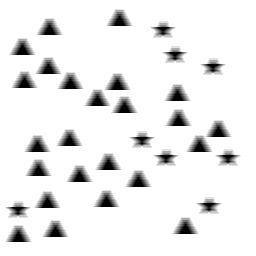
Squares: 0
Triangles: 24
Stars: 8
Total shapes: 32